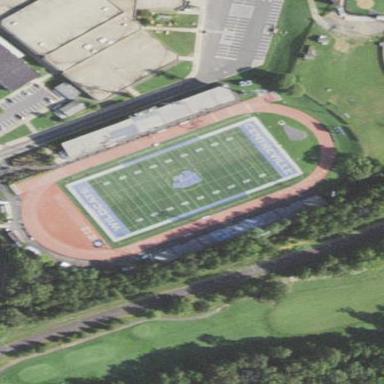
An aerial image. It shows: American football pitch with turf surface.